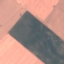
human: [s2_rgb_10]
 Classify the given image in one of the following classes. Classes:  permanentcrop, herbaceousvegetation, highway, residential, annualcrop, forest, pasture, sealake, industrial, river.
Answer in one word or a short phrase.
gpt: AnnualCrop